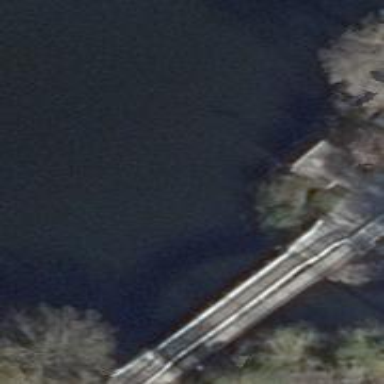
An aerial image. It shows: Man-made bridge.